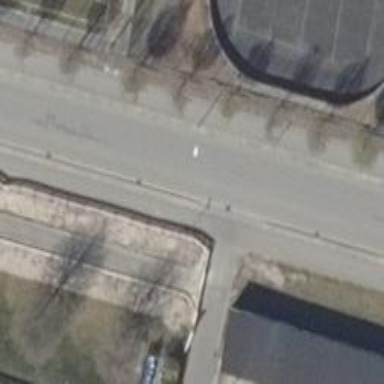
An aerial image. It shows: Unmarked crossing on the road.